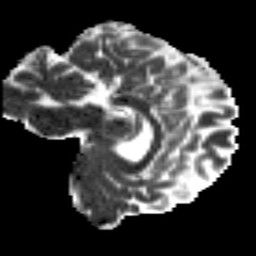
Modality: MD
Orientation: sagittal
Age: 26
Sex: male
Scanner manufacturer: siemens
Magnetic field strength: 3 T
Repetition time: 8.8 s
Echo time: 0.085 s